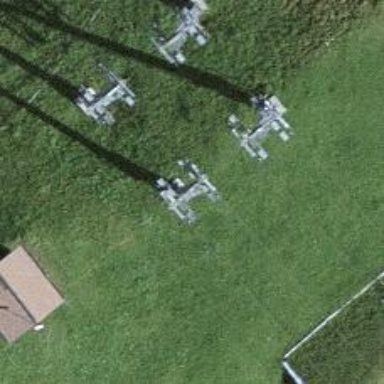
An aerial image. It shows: Pylon for aerialway.